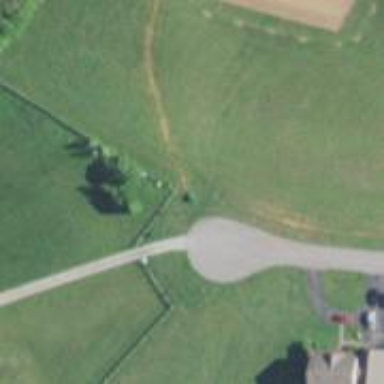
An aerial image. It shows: Turning circle on the road.